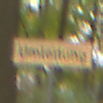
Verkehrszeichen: Umleitungsankuendigung
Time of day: Midday
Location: Outdoor (Nature)
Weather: Overcast
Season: NotSpecified
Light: Natural